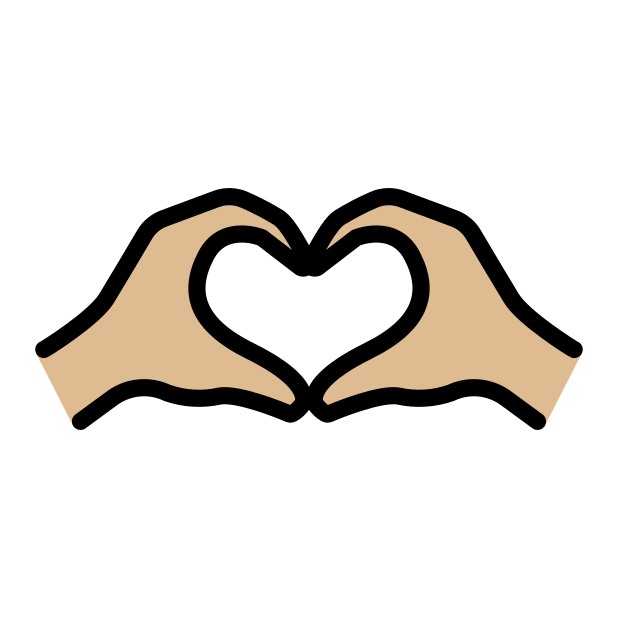
heart hands: medium-light skin tone